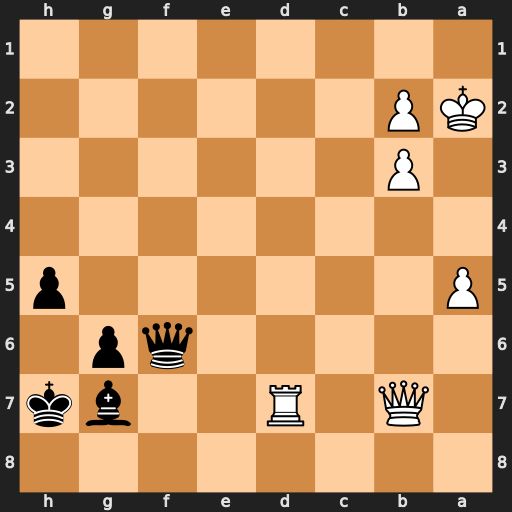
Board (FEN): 8/1Q1R2bk/5qp1/P6p/8/1P6/KP6/8
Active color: b
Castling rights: -
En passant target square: -
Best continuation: Qxb2#